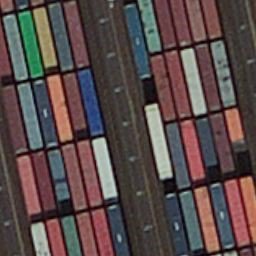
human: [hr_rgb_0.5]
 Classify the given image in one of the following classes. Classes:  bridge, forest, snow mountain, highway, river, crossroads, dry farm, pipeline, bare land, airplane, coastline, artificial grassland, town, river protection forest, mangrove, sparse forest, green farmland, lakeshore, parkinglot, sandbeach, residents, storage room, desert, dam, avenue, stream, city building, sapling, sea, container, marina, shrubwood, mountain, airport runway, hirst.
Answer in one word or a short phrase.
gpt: container